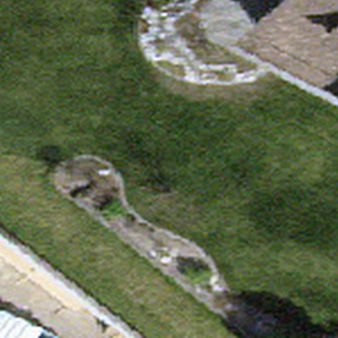
Label: other